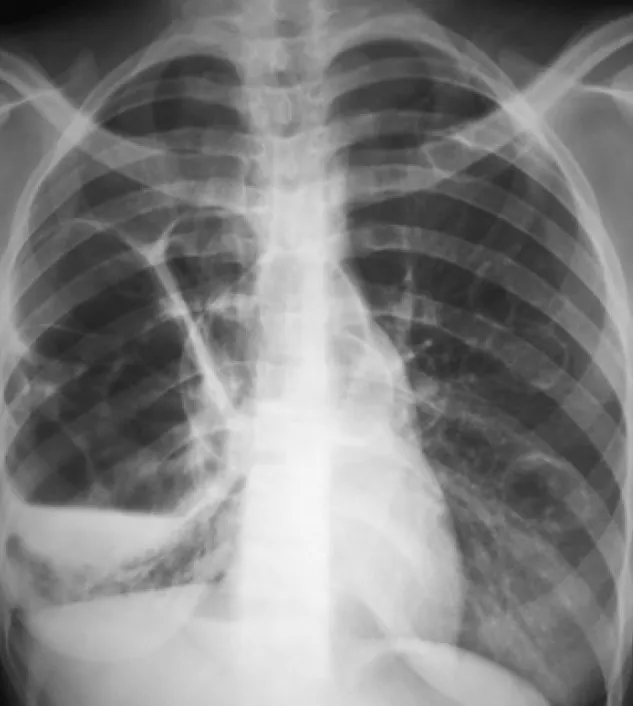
Chest X-ray showing multiple cysts.
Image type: radiology (x_ray)